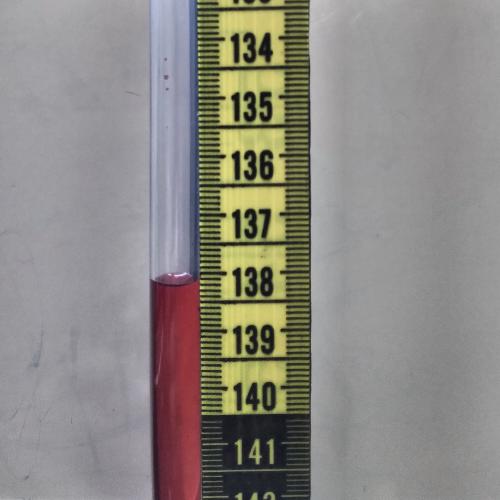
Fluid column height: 138.2 cm